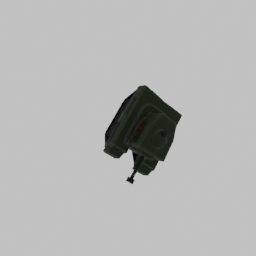
Label: mechanical